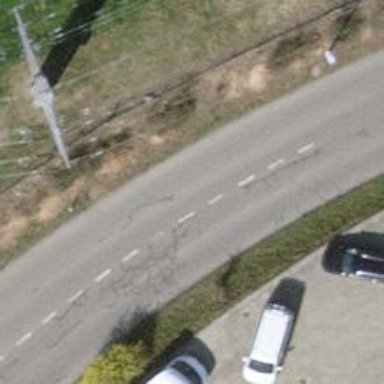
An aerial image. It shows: Asphalt road in residential area.